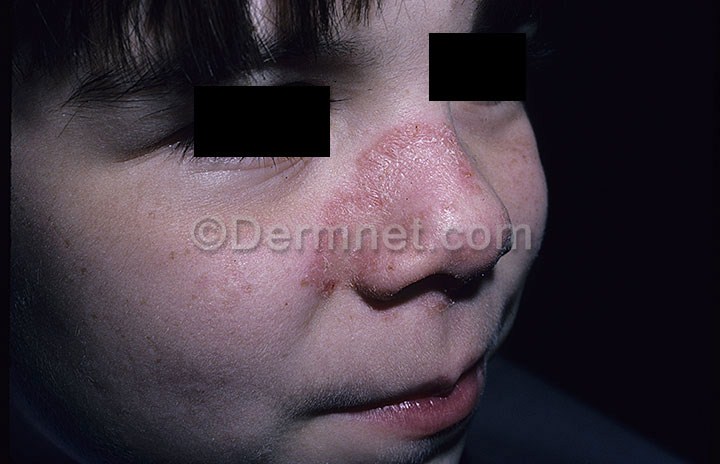
Disease: Tinea Ringworm Candidiasis and other Fungal Infections